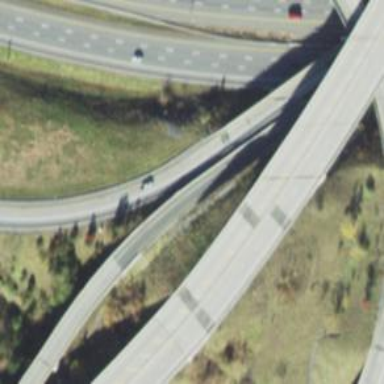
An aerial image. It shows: Asphalt motorway link.